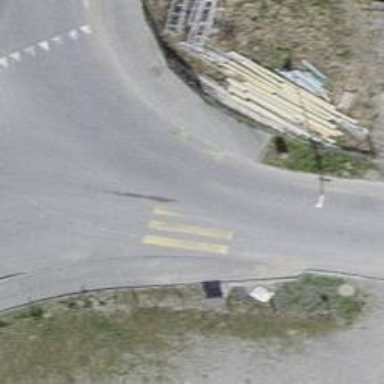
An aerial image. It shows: Kerb barrier.